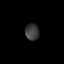
Tissue: lung
Cell type: T cells
Senescence score: 0.1817
Nuclear area (px): 225
Mean DAPI intensity: 59.529